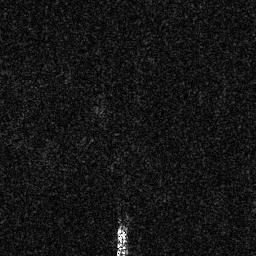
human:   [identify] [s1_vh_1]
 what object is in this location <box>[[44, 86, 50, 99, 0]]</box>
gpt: <ref>1 medium ship at the bottom</ref>